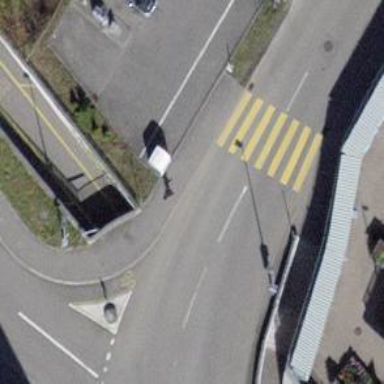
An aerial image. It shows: Uncontrolled zebra crossing with yellow markings on the road.